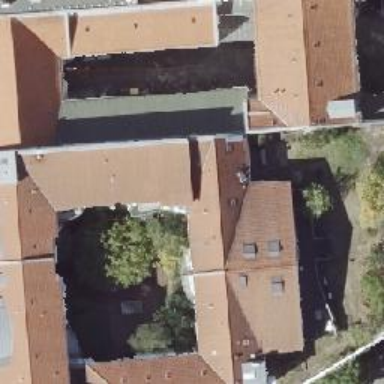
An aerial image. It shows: Part of building.